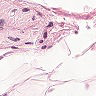
Metastatic tissue present: no